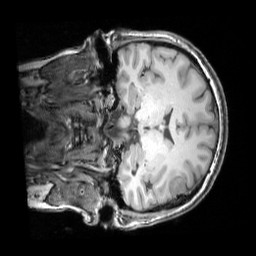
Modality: T1w
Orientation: coronal
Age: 57
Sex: female
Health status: ill
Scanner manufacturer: siemens
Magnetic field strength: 3 T
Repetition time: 1.75 s
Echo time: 0.00418 s